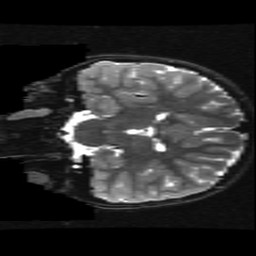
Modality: T2w
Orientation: coronal
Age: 9
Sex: female
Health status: ill
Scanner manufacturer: ge
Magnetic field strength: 3 T
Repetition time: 7.5 s
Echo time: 0.1007 s